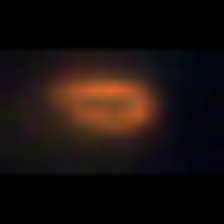
Taxon: Unknown_phyto
Group: Unknown